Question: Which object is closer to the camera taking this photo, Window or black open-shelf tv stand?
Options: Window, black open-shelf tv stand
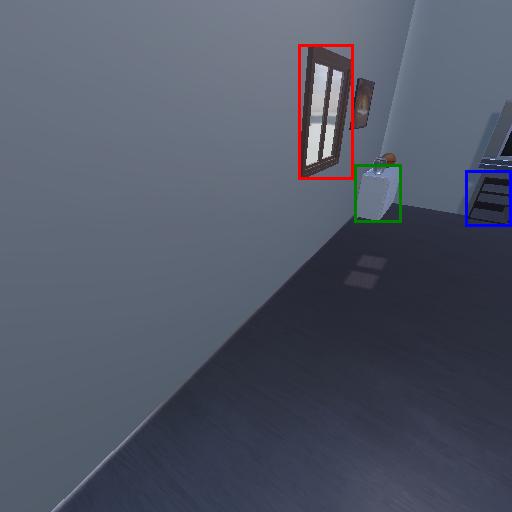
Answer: Window